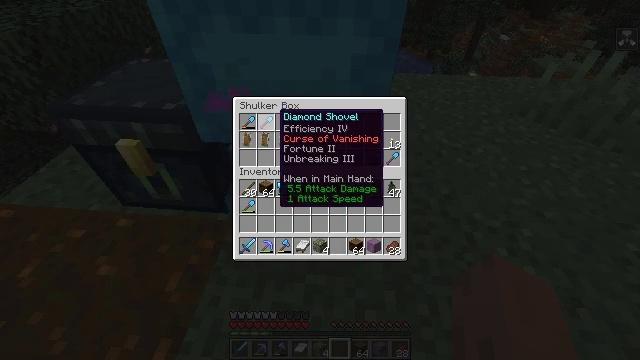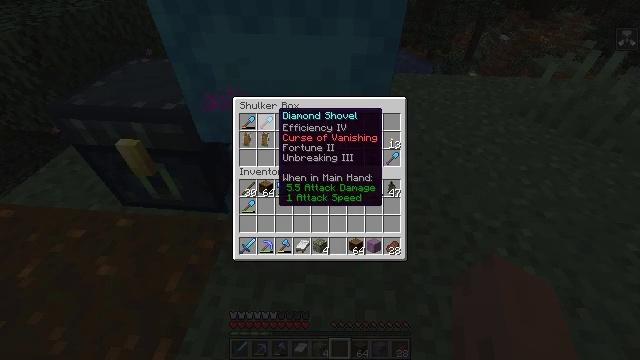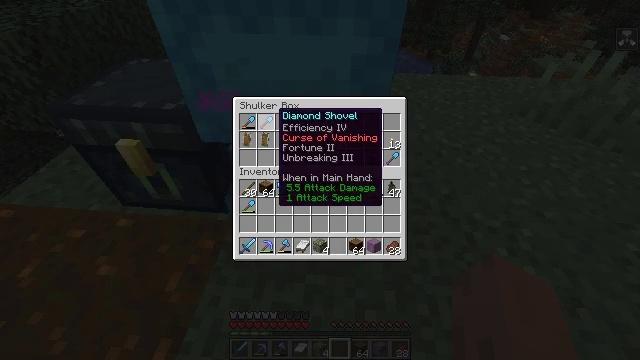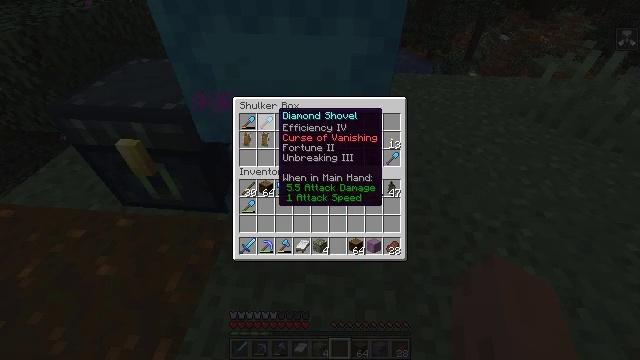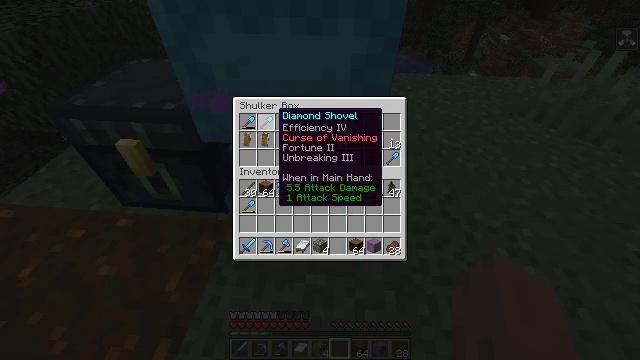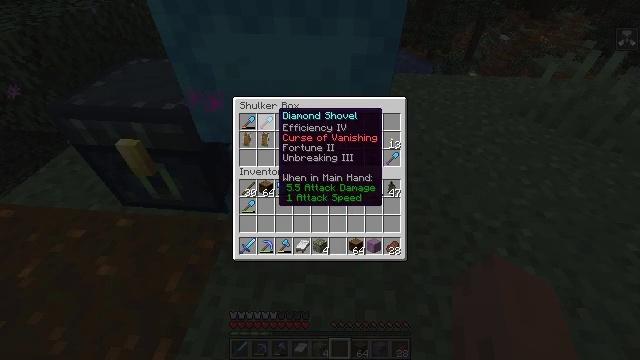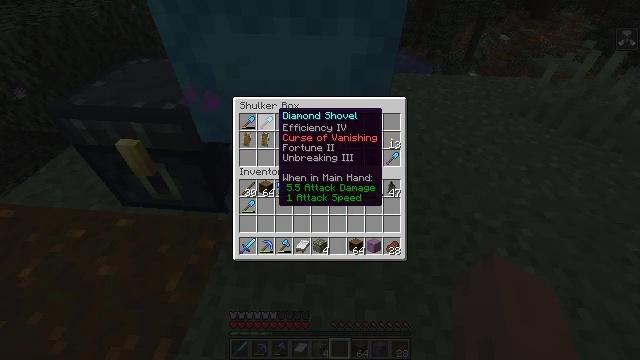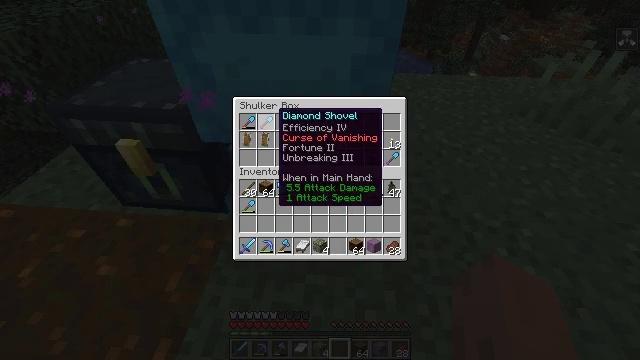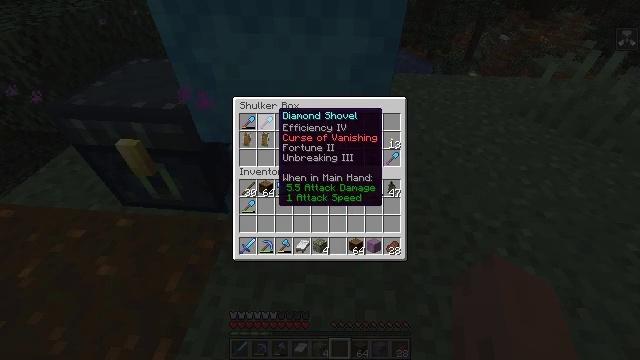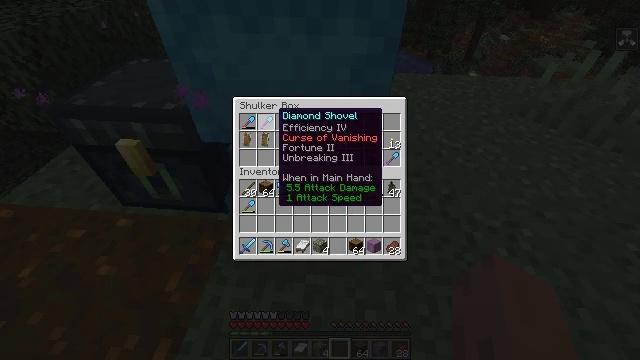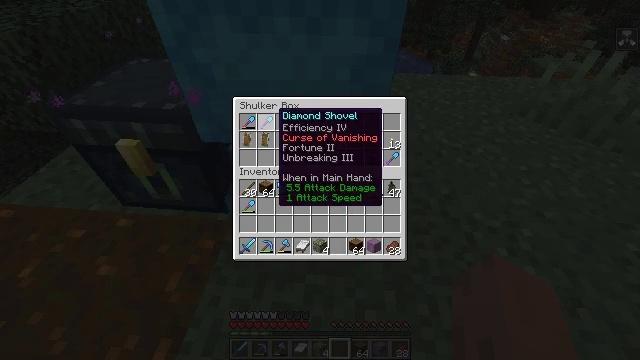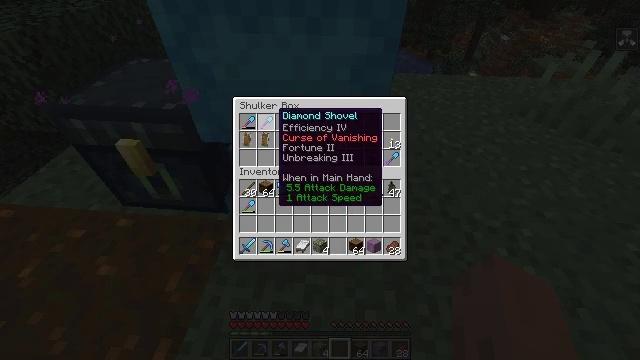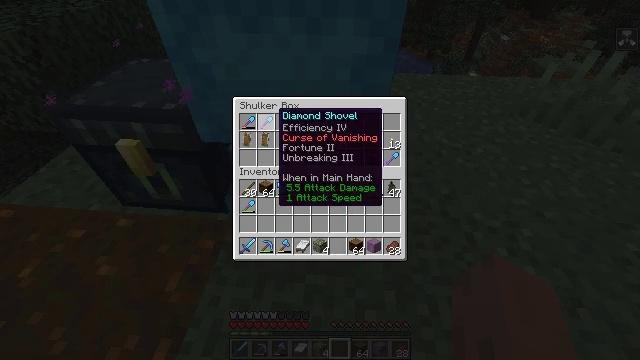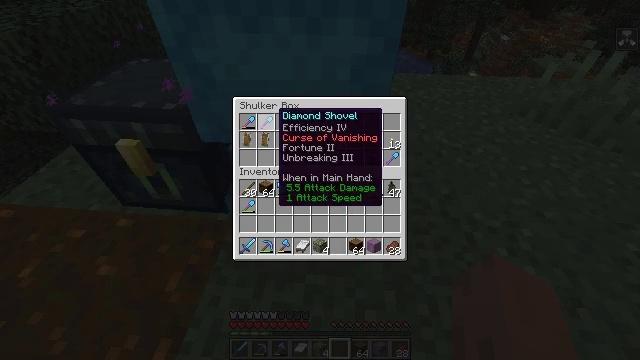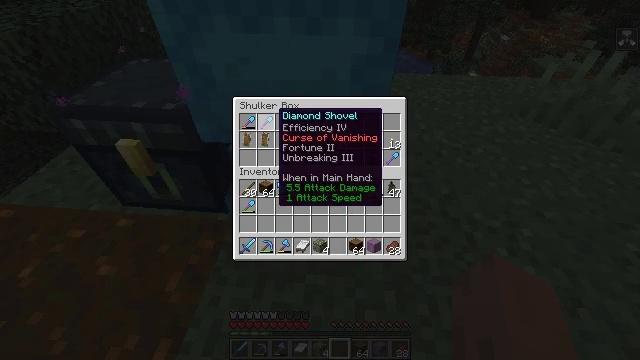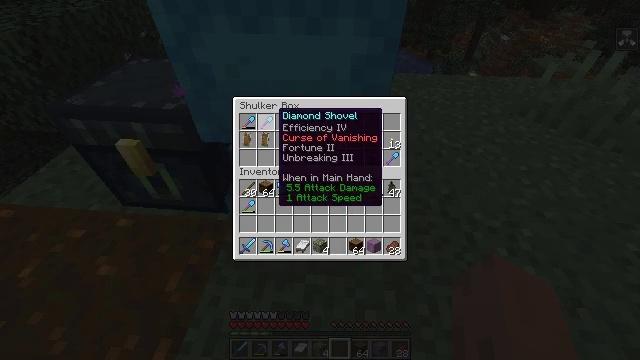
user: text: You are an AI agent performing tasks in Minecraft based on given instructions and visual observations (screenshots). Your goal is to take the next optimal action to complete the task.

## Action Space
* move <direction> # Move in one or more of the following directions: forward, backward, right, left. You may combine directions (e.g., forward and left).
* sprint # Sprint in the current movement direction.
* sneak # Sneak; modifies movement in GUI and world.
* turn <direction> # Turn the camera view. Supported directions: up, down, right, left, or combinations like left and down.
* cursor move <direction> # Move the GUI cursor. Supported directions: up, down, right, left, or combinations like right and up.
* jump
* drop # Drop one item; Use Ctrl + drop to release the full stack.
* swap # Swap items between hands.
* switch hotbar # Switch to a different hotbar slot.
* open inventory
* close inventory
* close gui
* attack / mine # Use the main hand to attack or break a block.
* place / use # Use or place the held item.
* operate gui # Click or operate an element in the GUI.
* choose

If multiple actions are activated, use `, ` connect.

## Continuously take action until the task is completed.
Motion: motion action
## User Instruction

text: Collect the light blue shulker box into your inventory.
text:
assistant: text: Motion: no_op
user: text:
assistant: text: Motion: no_op
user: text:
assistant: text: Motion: no_op
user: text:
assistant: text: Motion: no_op
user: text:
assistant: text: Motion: no_op
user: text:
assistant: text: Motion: no_op
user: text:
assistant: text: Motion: no_op
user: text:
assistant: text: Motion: no_op
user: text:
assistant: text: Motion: no_op
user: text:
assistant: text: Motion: no_op
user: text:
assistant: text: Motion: no_op
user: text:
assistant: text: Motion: no_op
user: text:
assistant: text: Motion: no_op
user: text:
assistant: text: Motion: no_op
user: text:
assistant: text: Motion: no_op
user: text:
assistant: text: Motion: operate gui
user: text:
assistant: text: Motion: operate gui
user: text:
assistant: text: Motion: no_op
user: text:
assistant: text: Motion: cursor move down
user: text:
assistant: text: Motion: cursor move down
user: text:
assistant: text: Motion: cursor move down
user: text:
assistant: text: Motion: no_op
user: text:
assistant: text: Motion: no_op
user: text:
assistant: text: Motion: no_op
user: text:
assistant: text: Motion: no_op
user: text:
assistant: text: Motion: no_op
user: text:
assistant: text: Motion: no_op
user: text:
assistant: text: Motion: no_op
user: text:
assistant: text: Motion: no_op
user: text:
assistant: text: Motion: operate gui